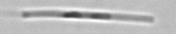
Label: Leptocylindrus